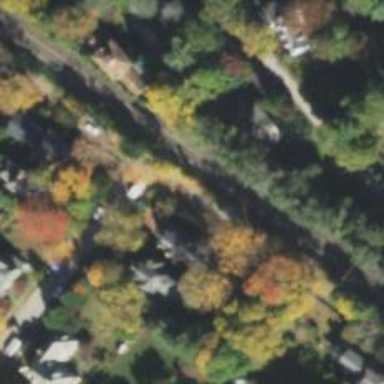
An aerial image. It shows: Railway track with contact lines for electrification.